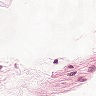
Metastatic tissue present: no